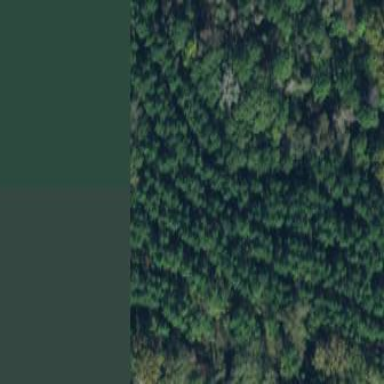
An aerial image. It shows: Evergreen forest with needle-leaved trees.